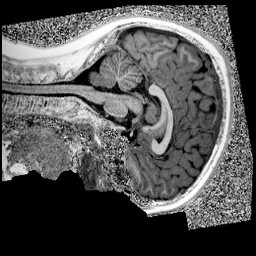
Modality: UNIT1
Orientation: sagittal
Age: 12
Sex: male
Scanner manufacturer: siemens
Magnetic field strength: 3 T
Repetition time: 4 s
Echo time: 0.00299 s